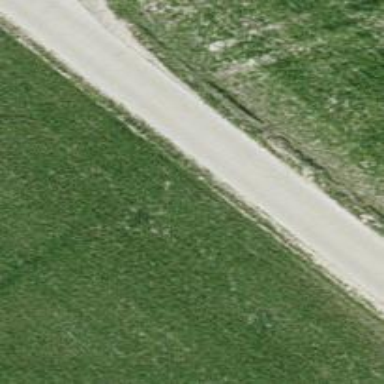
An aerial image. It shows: Service road with concrete surface. The tracktype is grade1.